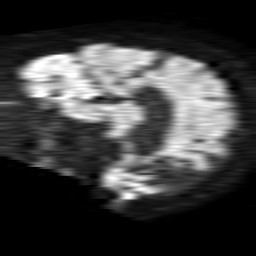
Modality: TRACE
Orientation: sagittal
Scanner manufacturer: philips
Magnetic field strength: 1.5 T
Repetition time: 4.6 s
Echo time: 0.08631 s